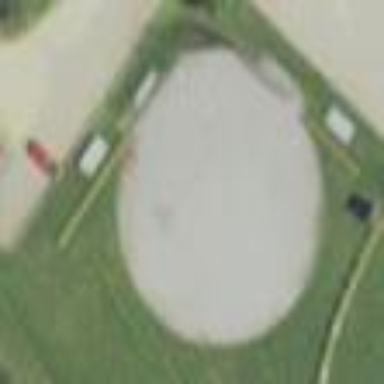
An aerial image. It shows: Baseball pitch for leisure land activities.